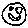
Label: smiley face